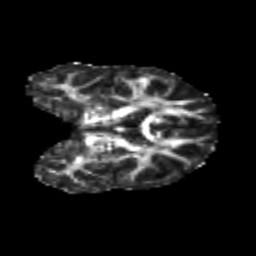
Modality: FA
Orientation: coronal
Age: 20
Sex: female
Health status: healthy
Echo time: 0.074 s